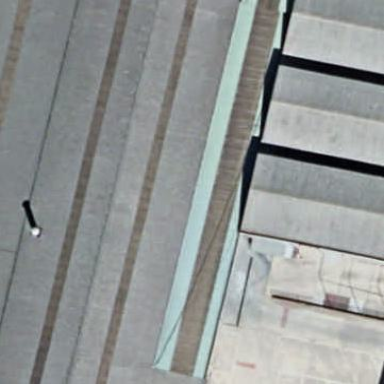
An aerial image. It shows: Warehouse.